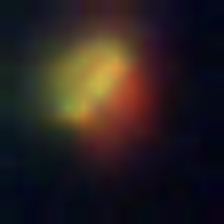
Taxon: NanoPlankton
Group: Other